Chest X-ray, AP view. Patient: 10 years old, sex F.
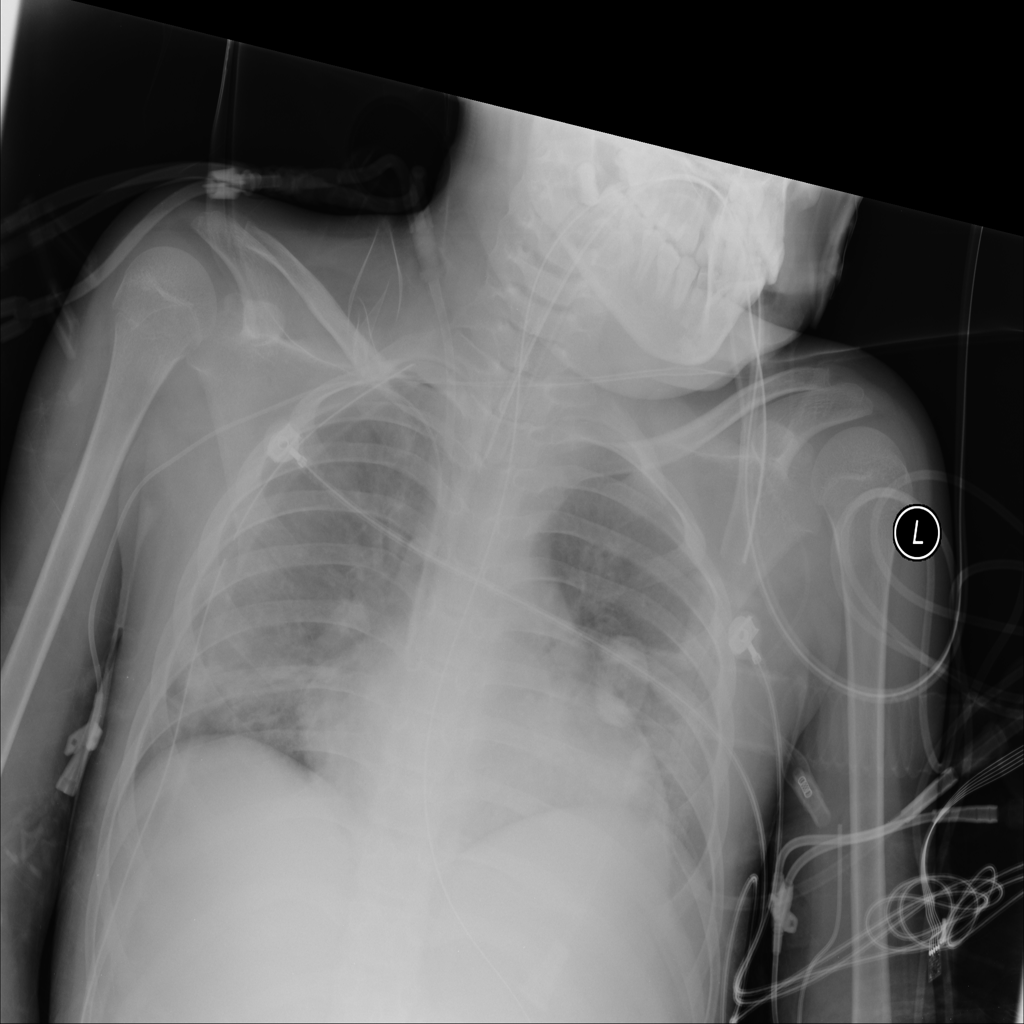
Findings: Infiltration